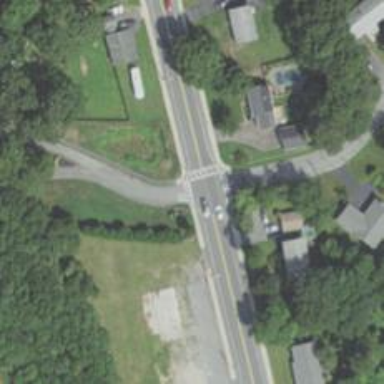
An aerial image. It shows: Marked road crossing.